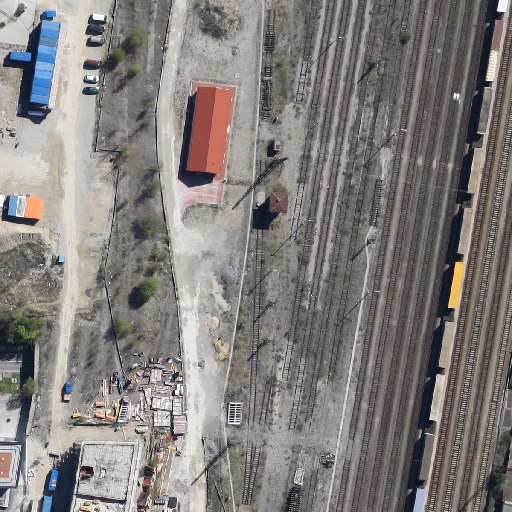
Referring expression: building along the road